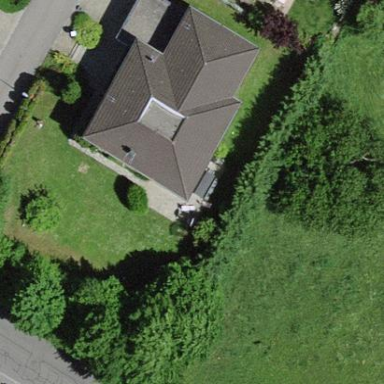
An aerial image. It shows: Simple house.